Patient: sex F, age 63
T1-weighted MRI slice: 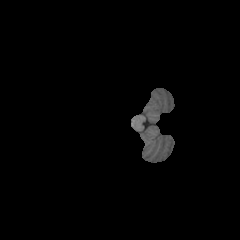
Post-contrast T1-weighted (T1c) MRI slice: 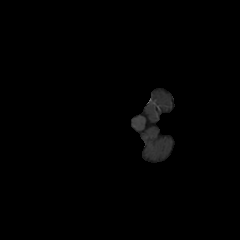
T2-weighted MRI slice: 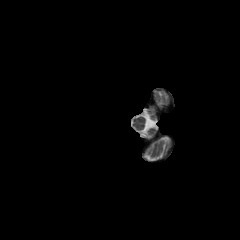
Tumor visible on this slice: no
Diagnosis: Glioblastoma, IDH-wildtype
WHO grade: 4